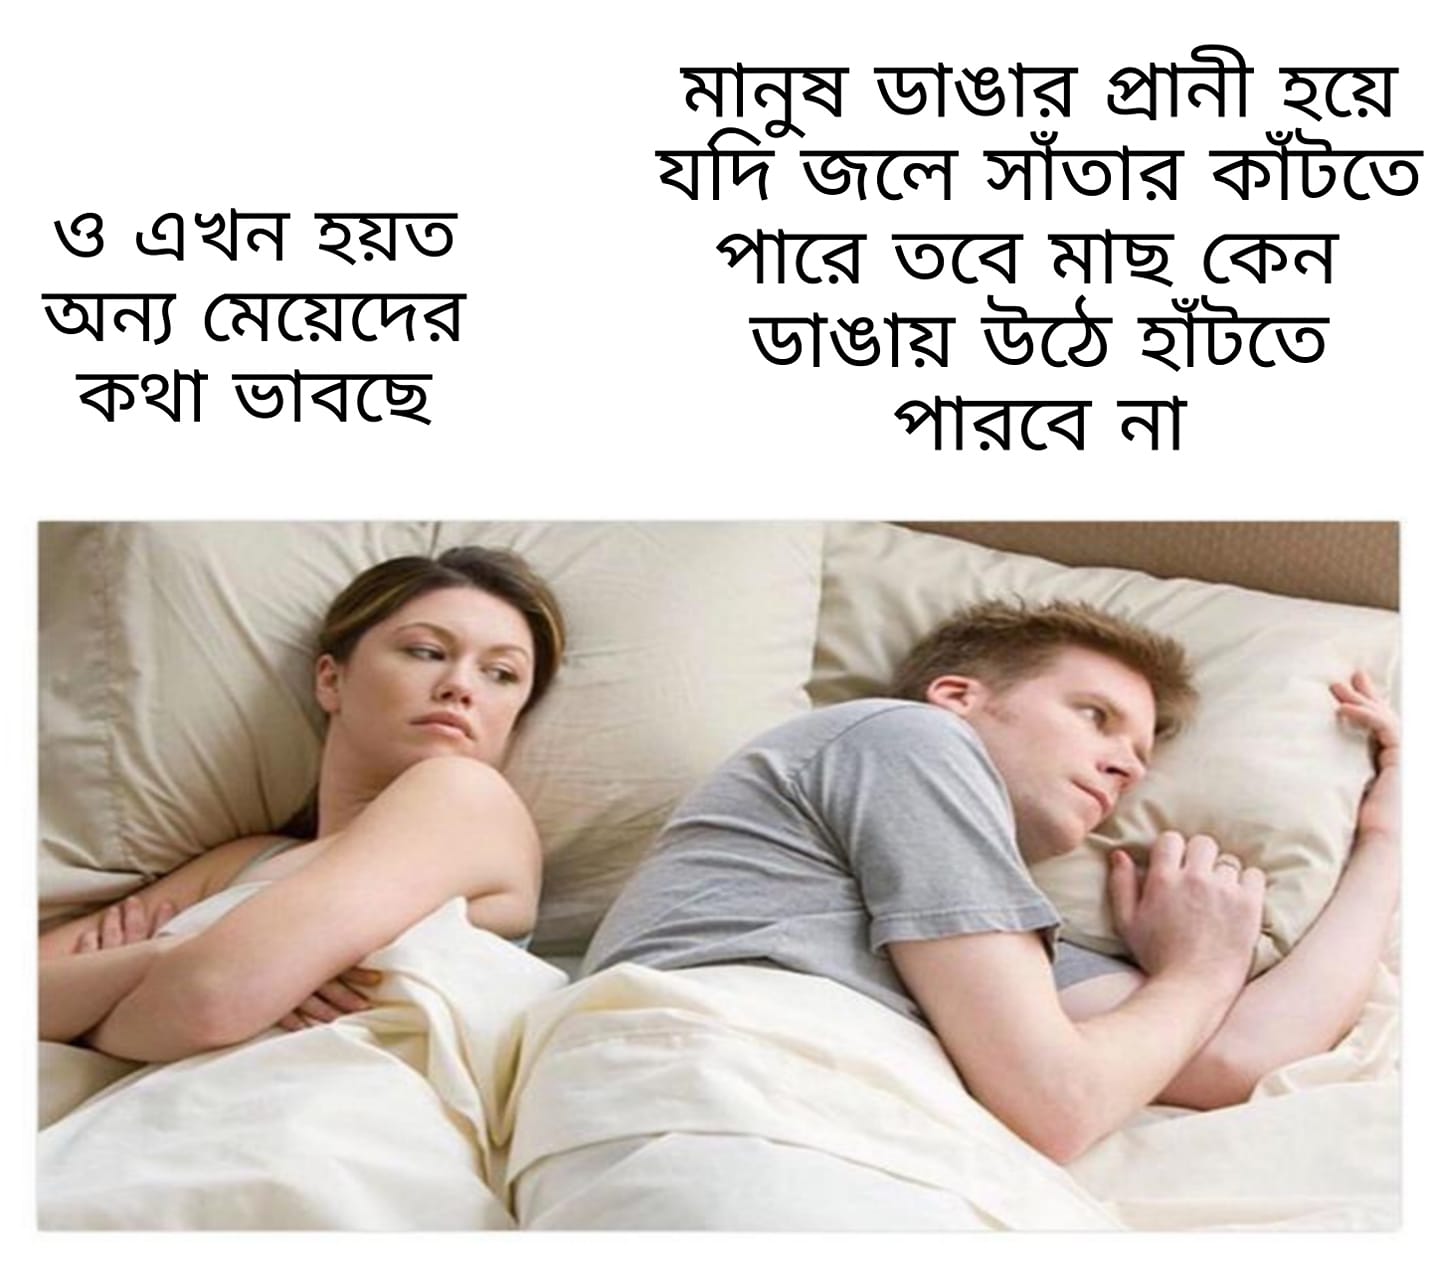
Caption: ও এখন হয়ত অন্য মেয়েদের কথা ভাবছে     মানুষ ডাঙার প্রানী হয়ে যদি জলে সাতার কাটতে পারে তবে মাছ কেন ডাঙায় উঠে হাটতে পারবে না
Label: non-hate